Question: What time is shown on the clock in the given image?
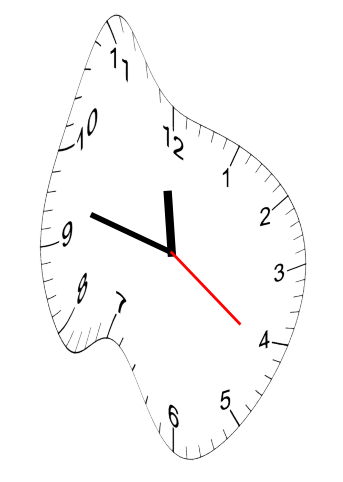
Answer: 11:47:21